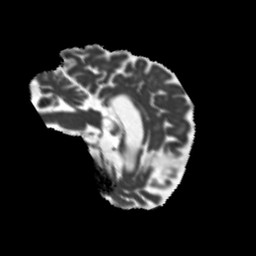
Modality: MD
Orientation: sagittal
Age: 66
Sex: female
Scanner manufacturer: siemens
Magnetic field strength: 3 T
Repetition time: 5.25 s
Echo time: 0.08 s